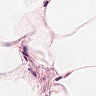
Metastatic tissue present: no